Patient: sex F, age 37
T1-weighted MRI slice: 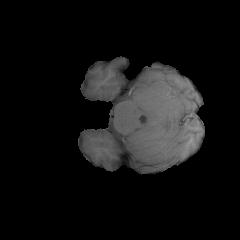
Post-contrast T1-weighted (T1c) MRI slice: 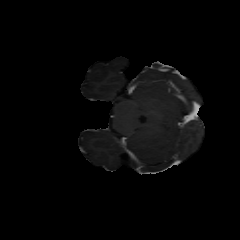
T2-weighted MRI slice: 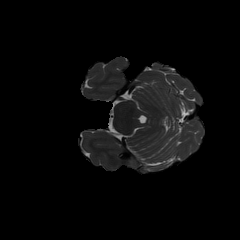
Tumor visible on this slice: no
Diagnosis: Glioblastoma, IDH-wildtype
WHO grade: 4